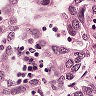
Metastatic tissue present: yes